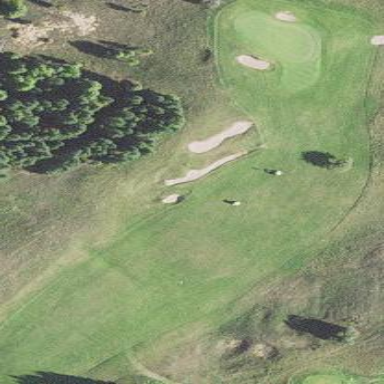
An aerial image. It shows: Golf fairway surrounded by grass.